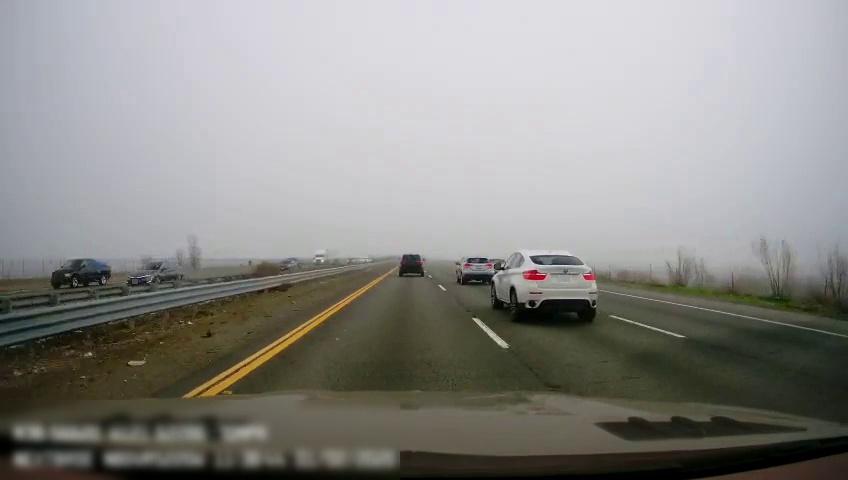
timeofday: Day
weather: Cloudy
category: Drivable Space
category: Drivable Space
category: Vehicles | Truck
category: Vehicles | Car
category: Vehicles | SUV
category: Vehicles | Truck
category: Vehicles | Car
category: Vehicles | SUV
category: Vehicles | SUV
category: Vehicles | SUV
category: Lanes | Current Lane
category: Lanes | Current Lane
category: Lanes | Alternate Lane
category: Lanes | Alternate Lane
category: Lanes | Alternate Lane